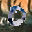
Label: 0